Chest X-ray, PA view. Patient: 47 years old, sex F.
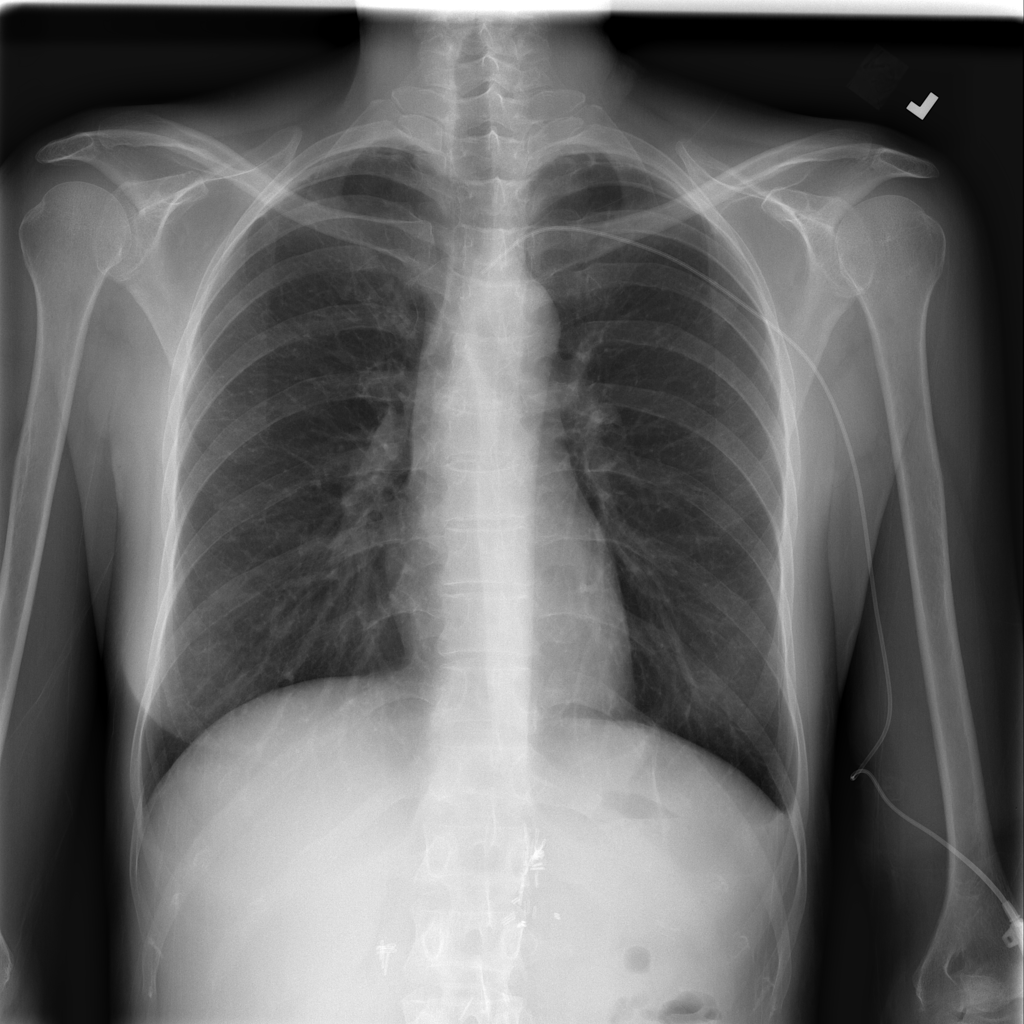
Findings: No Finding